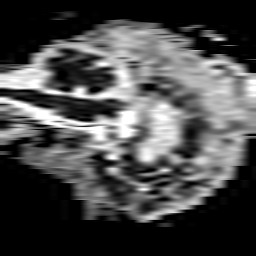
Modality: ADC
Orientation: sagittal
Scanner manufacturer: philips
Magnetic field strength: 3 T
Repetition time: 3.714 s
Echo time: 0.059 s